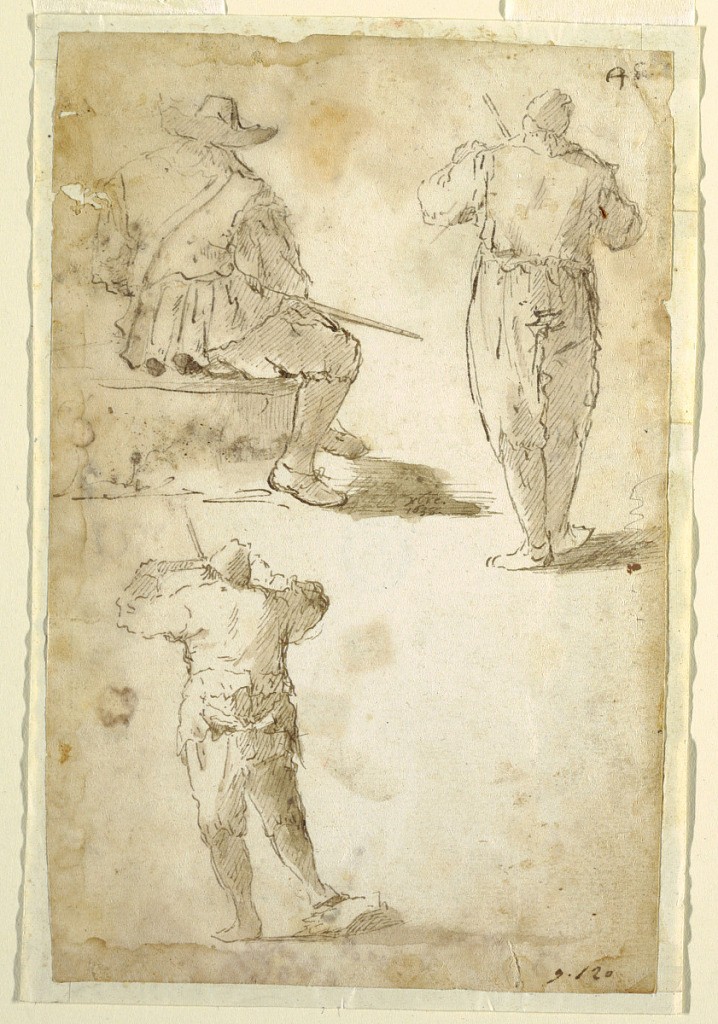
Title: Three Men
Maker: Domenico Gargiulo, called Micco Spadaro, Italian, 1609 - 1675
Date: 1638
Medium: Pen and ink, brush and wash on paper
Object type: Drawing
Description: Three figures seen from behind. At top left, a seated man with a brimmed hat and sword. To the right of him, a standing man. Below, a man with one foot on a rock, holding a handle with both hands.